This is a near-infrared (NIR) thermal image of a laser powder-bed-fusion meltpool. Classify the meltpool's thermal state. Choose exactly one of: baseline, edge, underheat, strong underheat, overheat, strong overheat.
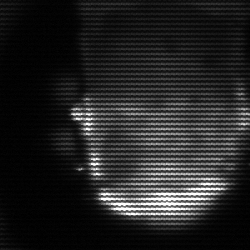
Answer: baseline